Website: ulta-beauty
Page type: cart
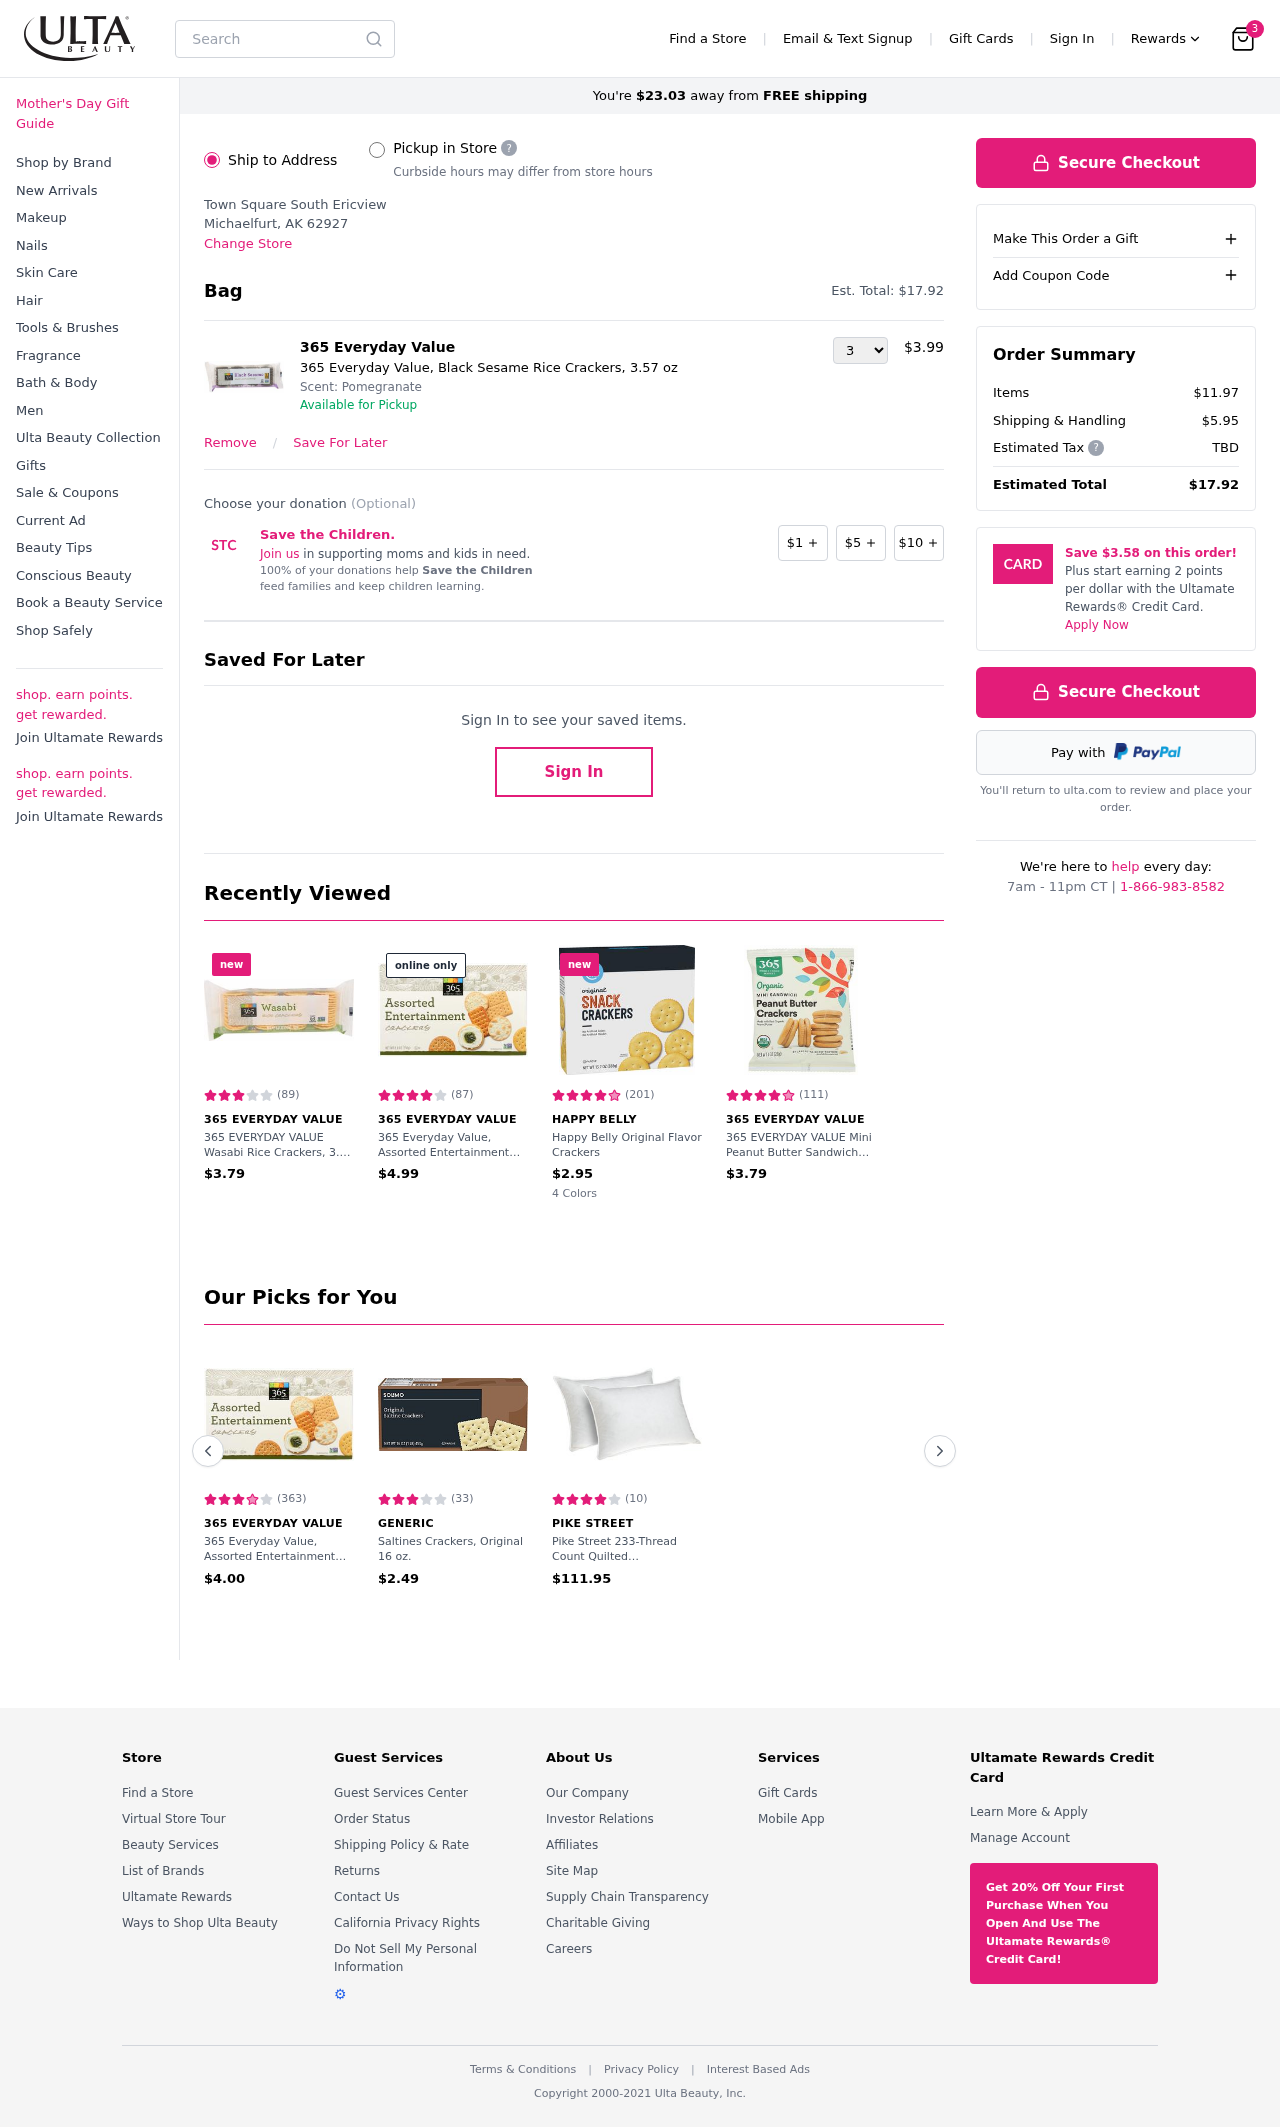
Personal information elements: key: PII_LOCATION1_CITY_STATE_ZIP
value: Michaelfurt, AK 62927
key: PII_LOCATION1_NAME
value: Town Square South Ericview
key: PII_CITY
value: South Ericview
Product elements: key: PRODUCT1_BRAND
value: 365 Everyday Value
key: PRODUCT1_NAME
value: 365 Everyday Value, Black Sesame Rice Crackers, 3.57 oz
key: PRODUCT1_PRICE
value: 3.99
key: PRODUCT1_QUANTITY
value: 3
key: PRODUCT2_BRAND
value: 365 Everyday Value
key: PRODUCT2_NAME
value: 365 EVERYDAY VALUE Wasabi Rice Crackers, 3.57 OZ
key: PRODUCT2_NUM_RATINGS
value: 89
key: PRODUCT2_PRICE
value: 3.79
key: PRODUCT2_RATING
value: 3.4
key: PRODUCT3_BRAND
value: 365 Everyday Value
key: PRODUCT3_NAME
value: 365 Everyday Value, Assorted Entertainment Crackers , 8.8 oz
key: PRODUCT3_NUM_RATINGS
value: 87
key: PRODUCT3_PRICE
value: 4.99
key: PRODUCT3_RATING
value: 4.2
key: PRODUCT4_BRAND
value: Happy Belly
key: PRODUCT4_NAME
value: Happy Belly Original Flavor Crackers
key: PRODUCT4_NUM_RATINGS
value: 201
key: PRODUCT4_PRICE
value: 2.95
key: PRODUCT4_RATING
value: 4.8
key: PRODUCT5_BRAND
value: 365 Everyday Value
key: PRODUCT5_NAME
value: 365 EVERYDAY VALUE Mini Peanut Butter Sandwich Crackers individual bag, 1 OZ
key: PRODUCT5_NUM_RATINGS
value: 111
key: PRODUCT5_PRICE
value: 3.79
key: PRODUCT5_RATING
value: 4.6
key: PRODUCT6_BRAND
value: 365 Everyday Value
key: PRODUCT6_NAME
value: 365 Everyday Value, Assorted Entertainment Crackers , 8.8 oz
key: PRODUCT6_NUM_RATINGS
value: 363
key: PRODUCT6_PRICE
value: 4
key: PRODUCT6_RATING
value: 3.6
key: PRODUCT7_BRAND
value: Generic
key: PRODUCT7_NAME
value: Saltines Crackers, Original 16 oz.
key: PRODUCT7_NUM_RATINGS
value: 33
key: PRODUCT7_PRICE
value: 2.49
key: PRODUCT7_RATING
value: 3.4
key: PRODUCT8_BRAND
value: Pike Street
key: PRODUCT8_NAME
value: Pike Street 233-Thread Count Quilted Feather/Down Jumbo Pillow, Set of 2
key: PRODUCT8_NUM_RATINGS
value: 10
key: PRODUCT8_PRICE
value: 111.95
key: PRODUCT8_RATING
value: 4.1
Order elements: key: ORDER_NUM_ITEMS
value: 3
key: ORDER_FREE_SHIPPING_REMAINING
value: $23.03
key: ORDER_TOTAL
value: $17.92
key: ORDER_TOTAL
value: Est. Total: $17.92
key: ORDER_SUBTOTAL
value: $11.97
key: ORDER_SHIPPING_COST
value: $5.95
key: ORDER_TAX
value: TBD
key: ORDER_CARD_SAVINGS
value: $3.58
Search elements: key: HEADER_SEARCH
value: Search